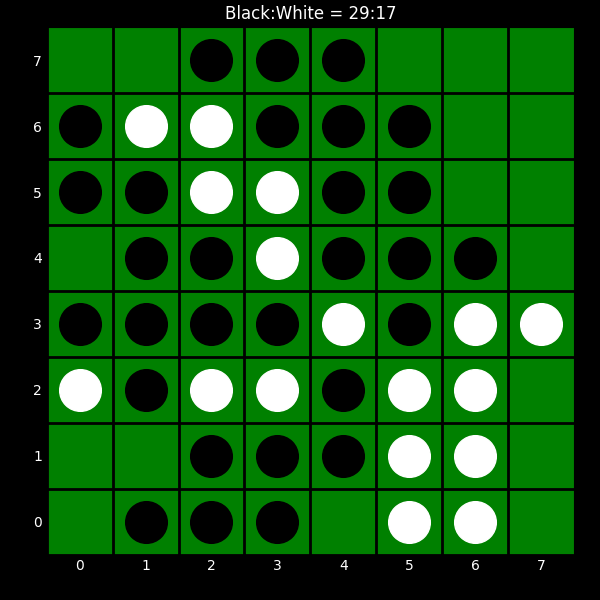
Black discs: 29
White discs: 17